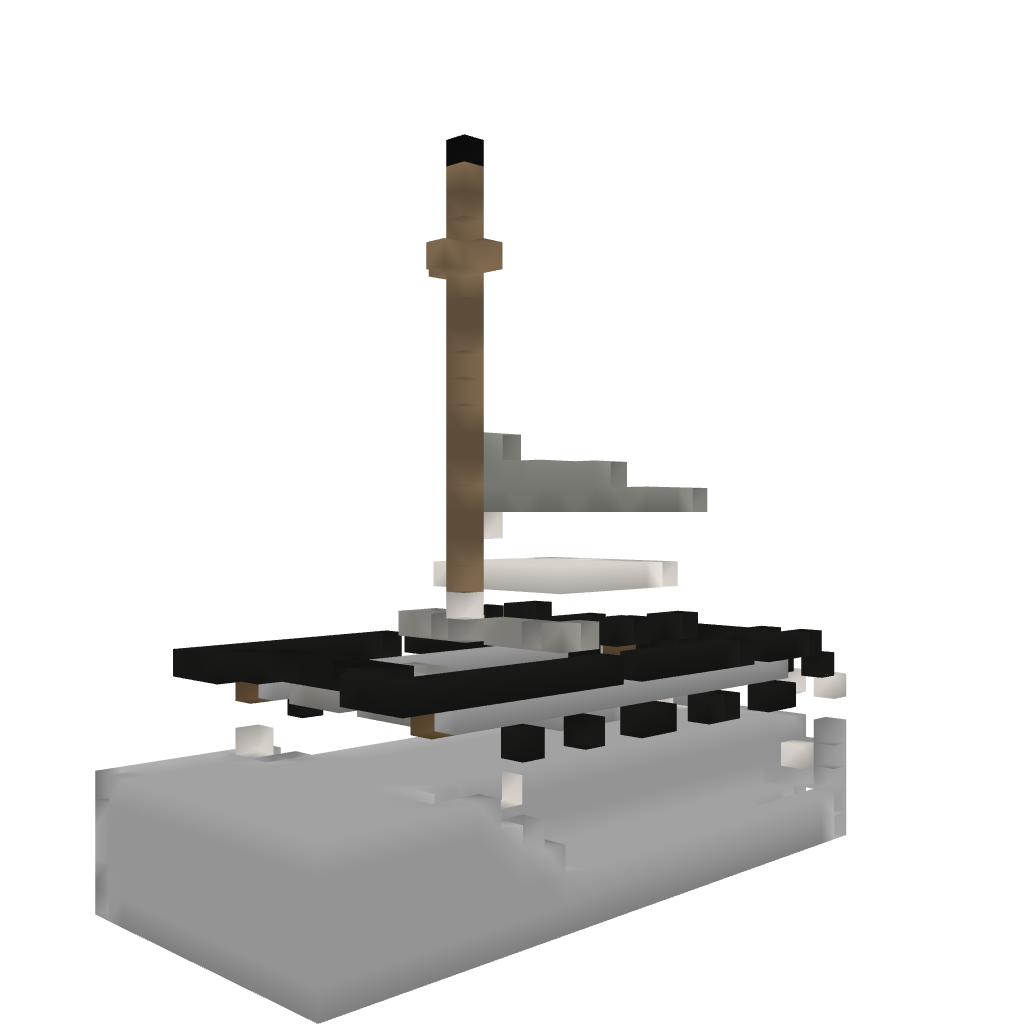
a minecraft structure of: Catamerran